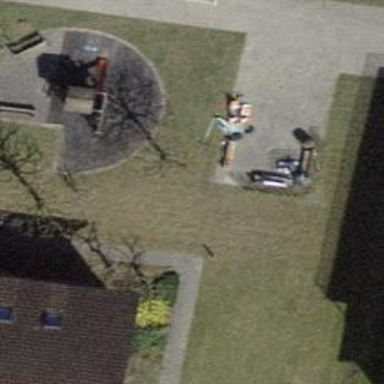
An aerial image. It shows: Bench.